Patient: sex M, age 66
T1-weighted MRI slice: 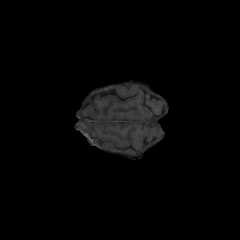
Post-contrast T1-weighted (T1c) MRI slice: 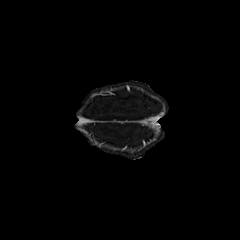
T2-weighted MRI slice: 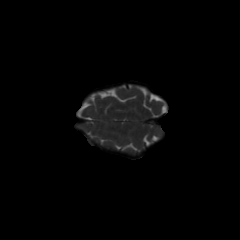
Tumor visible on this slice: no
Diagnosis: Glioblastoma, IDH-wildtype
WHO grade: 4